Question: I am trying to rotate an NSImage inside a NSView., First I will show you what I have done so far.
---
## Image :
---

---
## Header file
---
'''
#import <Foundation/Foundation.h>
#import <QuartzCore/QuartzCore.h>
@interface AppController : NSObject {
CALayer *syncFirst;
}
@property (weak) IBOutlet NSView *nsview;
- (IBAction)buttonClicked:(id)sender;
- (CGImageRef) convertToCGImageFromNasImage:(NSImage *) image;
@end
'''
---
## Implementation file, only related methods
---
'''
- (void)awakeFromNib {
NSImage *image = [NSImage imageNamed:@"SyncRing.png"];
//init layer
syncFirst = [CALayer layer];
//animatated content size init
syncFirst.bounds = CGRectMake(0, 0, image.size.width, image.size.height);
syncFirst.position = CGPointMake(10, 10);
syncFirst.contents = (id)[self convertToCGImageFromNasImage:image];
[nsview.layer addSublayer:syncFirst];
}
/*To convert NSImage in CGImage*/
- (CGImageRef) convertToCGImageFromNasImage:(NSImage *) image {
NSData* cocoaData = [NSBitmapImageRep TIFFRepresentationOfImageRepsInArray: [image representations]];
CFDataRef carbonData = (__bridge CFDataRef)cocoaData;
CGImageSourceRef imageSourceRef = CGImageSourceCreateWithData(carbonData, NULL);
CGImageRef myCGImage = CGImageSourceCreateImageAtIndex(imageSourceRef, 0, NULL);
return myCGImage;
}
/*When button click animate the image*/
- (IBAction) buttonClicked:(id)sender {
CABasicAnimation* rotationAnimation = [CABasicAnimation animationWithKeyPath:@"transform.rotation.z"];
rotationAnimation.toValue = [NSNumber numberWithFloat:(2 * M_PI) * 1];
rotationAnimation.duration = 1.0f;
rotationAnimation.timingFunction = [CAMediaTimingFunction functionWithName:kCAMediaTimingFunctionEaseInEaseOut];
[syncFirst addAnimation:rotationAnimation forKey:@"rotateAnimation"];
}
'''
---
## Question :
---
Basically I am trying to rotate this image after click a button. The code I am trying is not 100% implementation but learnt from several different places including Apple documentation. Now, it is obvious that I am doing some naive mistake but logically my code seems correct to me. It would be great if someone can point out my mistake and give me understanding about why it is not working.
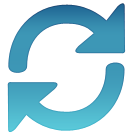
Answer: For any future visitors, The code works perfectly and you may use it if you want except make sure before you add layer inside nsview we have to set that nsview wants layer.
so, the changes will be...
---
'''
- (void)awakeFromNib {
NSImage *image = [NSImage imageNamed:@"SyncRing.png"];
//init layer
syncFirst = [CALayer layer];
//animatated content size init
syncFirst.bounds = CGRectMake(0, 0, image.size.width, image.size.height);
syncFirst.position = CGPointMake(10, 10);
syncFirst.contents = (id)[self convertToCGImageFromNasImage:image];
/*HERE SETWANTSLAYER TO TRUE IN ORDER TO FIX*/
[nsview setWantsLayer:YES];
[nsview.layer addSublayer:syncFirst];
}
'''
---
## Before using this code
Please refer to the discussion in comment. There are some useful tips, Which I have overlooked while solving my problem. Credit goes to - <URL>